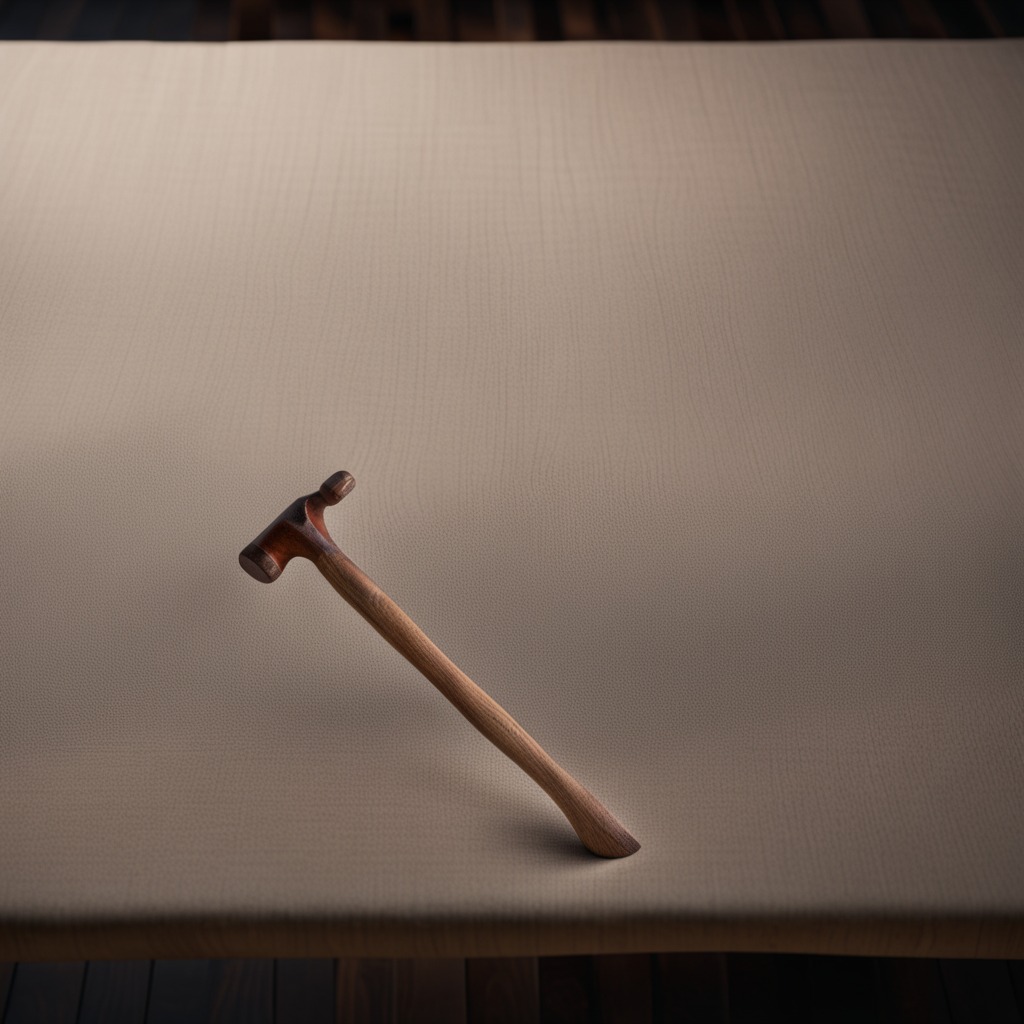
A hammer lies on the wooden table.